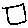
Label: square